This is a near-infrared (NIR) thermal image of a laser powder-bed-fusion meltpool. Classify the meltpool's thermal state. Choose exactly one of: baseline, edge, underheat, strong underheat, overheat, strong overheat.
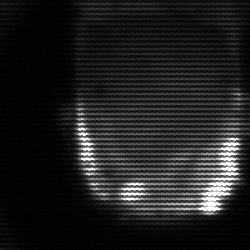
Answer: baseline